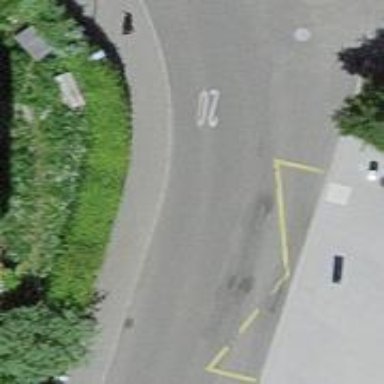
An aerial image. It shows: Bus stop with designated public transport stop position.